Interaction volume radius: 5 \u00c5
Interaction volume height: 30 \u00c5
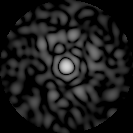
Disorder parameter: 0.8569